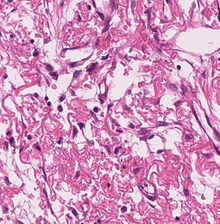
Tumor epithelial tissue: no
Tumor-associated stroma tissue: yes
Normal tissue: no